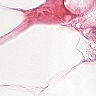
Metastatic tissue present: no